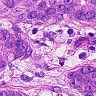
Metastatic tissue present: yes